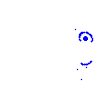
Particle: electron